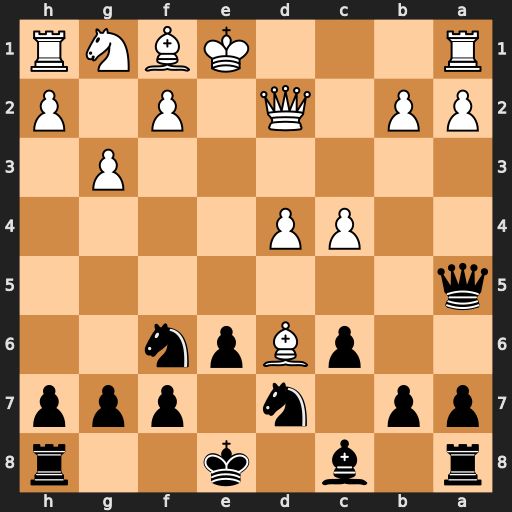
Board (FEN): r1b1k2r/pp1n1ppp/2pBpn2/q7/2PP4/6P1/PP1Q1P1P/R3KBNR
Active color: b
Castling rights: KQkq
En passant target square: -
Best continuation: Qxd2+ Kxd2 Ne4+